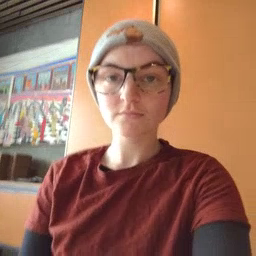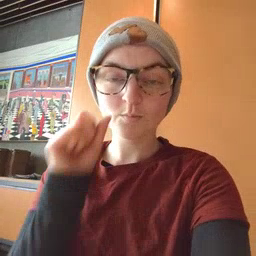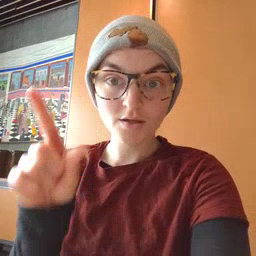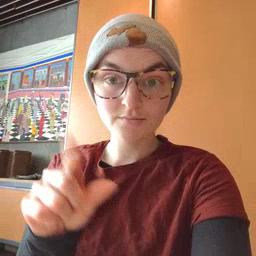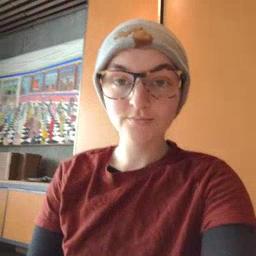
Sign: wake